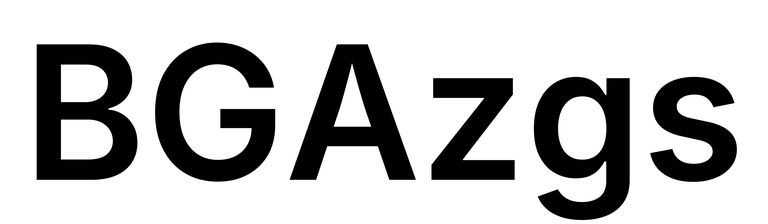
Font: Inter_SemiBold